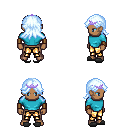
a pixel art fantasy rpg character, male body template, human, dark skin, teal long-sleeve shirt, gold greaves, white cyan loose hair, purple tiara, leather bracers, gray slippers, four views (front, back, left, right), 2x2 character sprite sheet, small pixel art, hard edges, no anti-aliasing